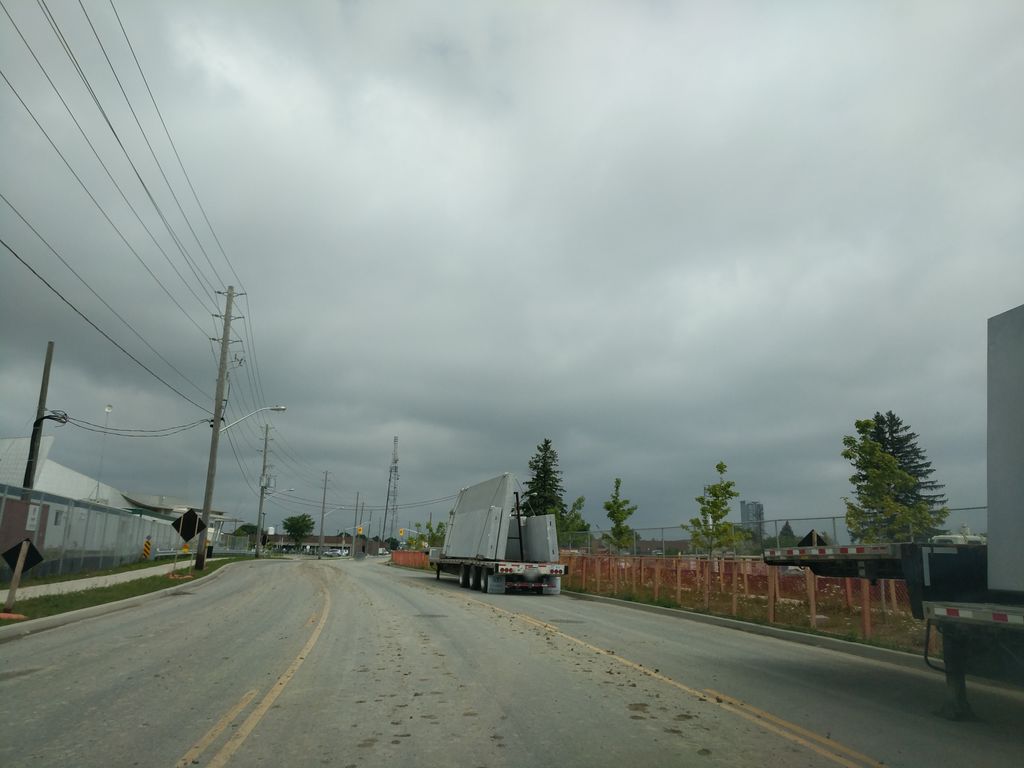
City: toronto